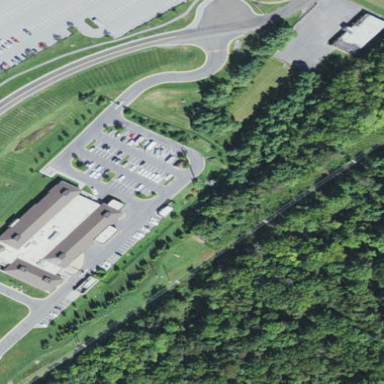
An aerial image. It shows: Police facility.